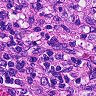
Metastatic tissue present: yes